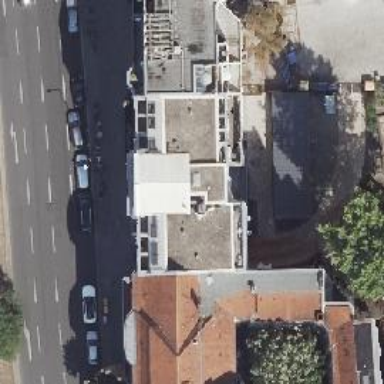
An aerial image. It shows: Building consisting of apartments with double saltbox roof shape.